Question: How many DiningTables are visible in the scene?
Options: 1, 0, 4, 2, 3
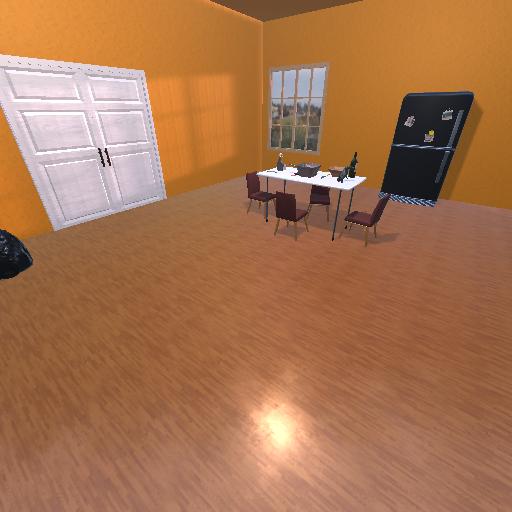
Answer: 1